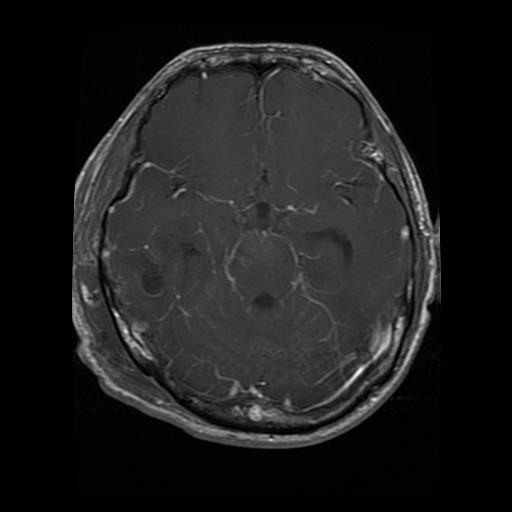
Label: glioma